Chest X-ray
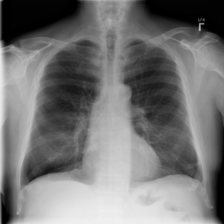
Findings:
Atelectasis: positive
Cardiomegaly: negative
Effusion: negative
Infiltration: negative
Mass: negative
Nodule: positive
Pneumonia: negative
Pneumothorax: negative
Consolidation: negative
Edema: negative
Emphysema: negative
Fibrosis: positive
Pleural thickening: negative
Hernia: negative